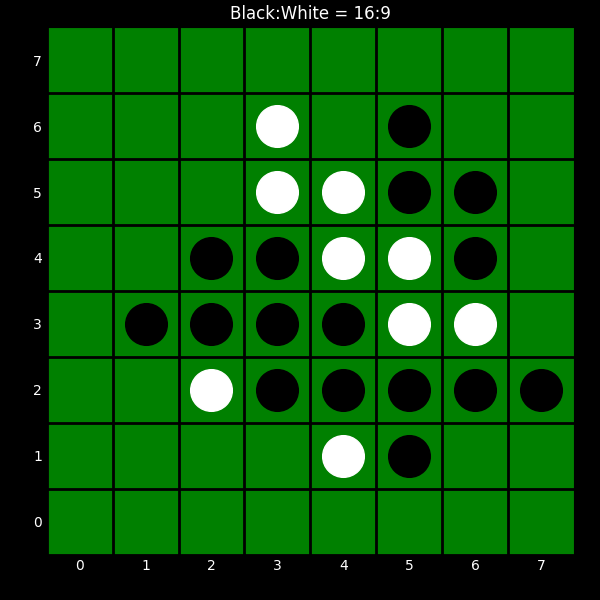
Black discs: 16
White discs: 9